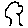
Label: tree